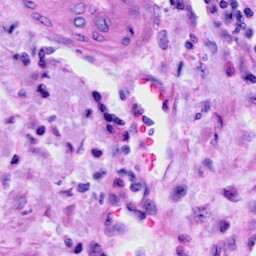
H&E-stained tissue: Cervix